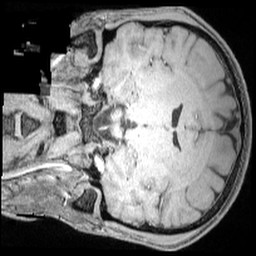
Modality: T1w
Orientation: coronal
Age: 32
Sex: male